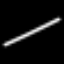
Label: line